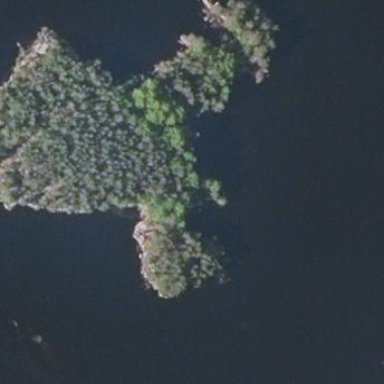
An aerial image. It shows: Islet covered with woodland.